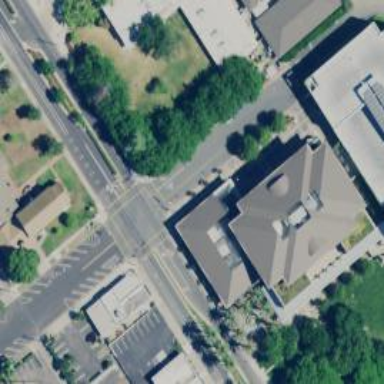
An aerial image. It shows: Town hall.